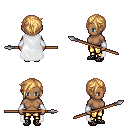
a pixel art fantasy rpg character, female body template, human, dark skin, white cape, gold greaves, light blonde pixie cut hairstyle, white cloth bracers, ghillies, spear, four views (front, back, left, right), 2x2 character sprite sheet, small pixel art, hard edges, no anti-aliasing